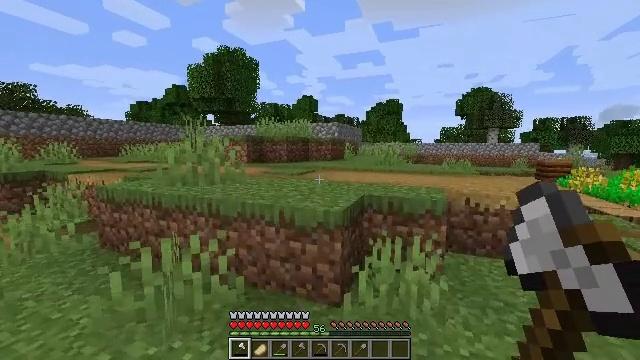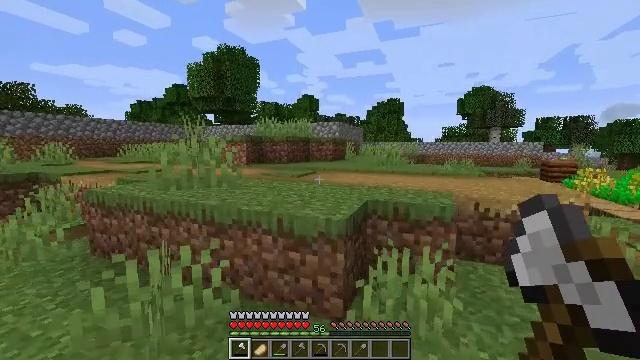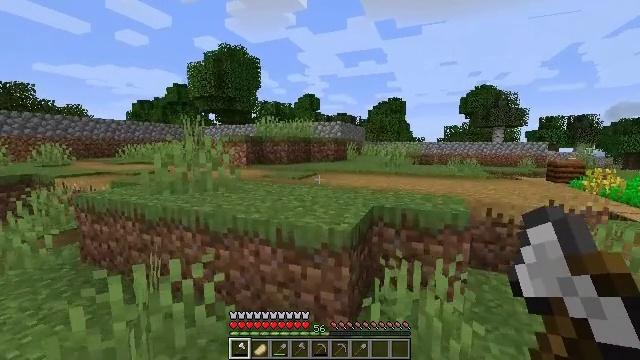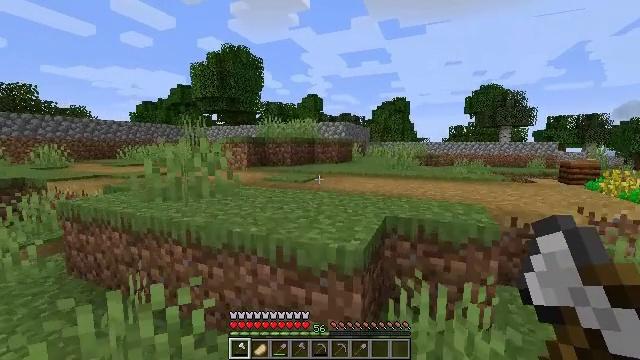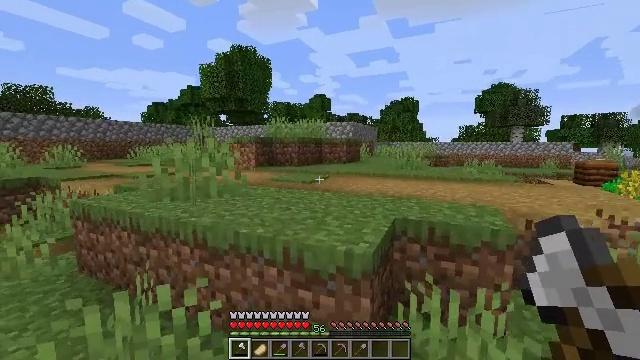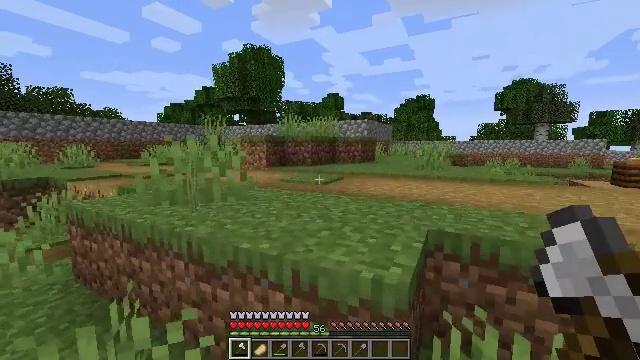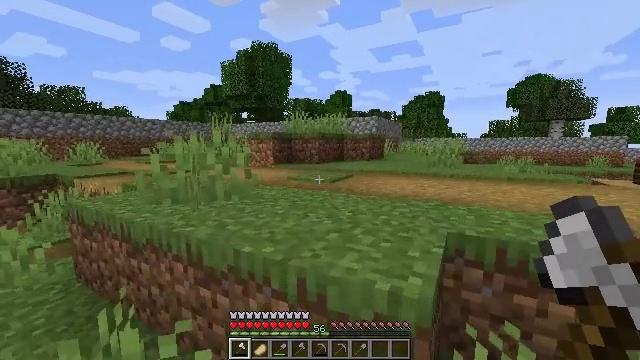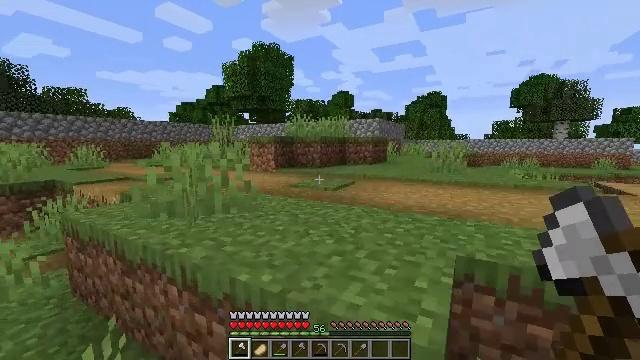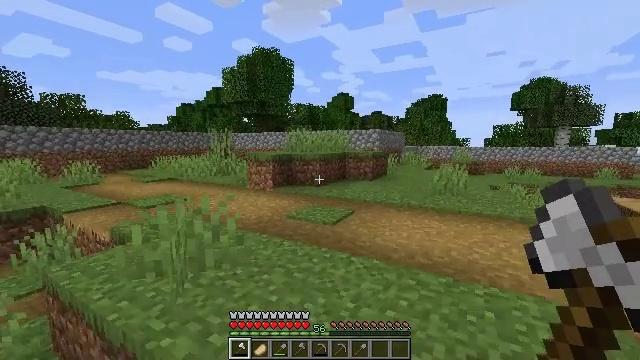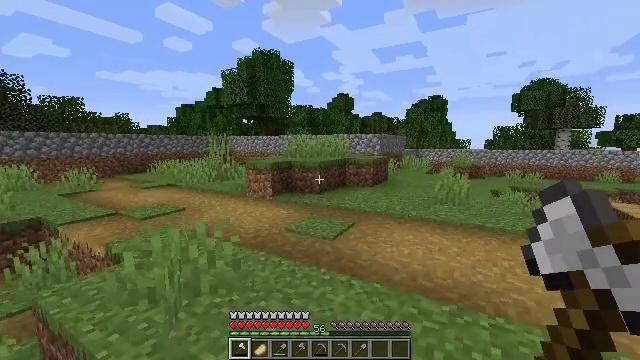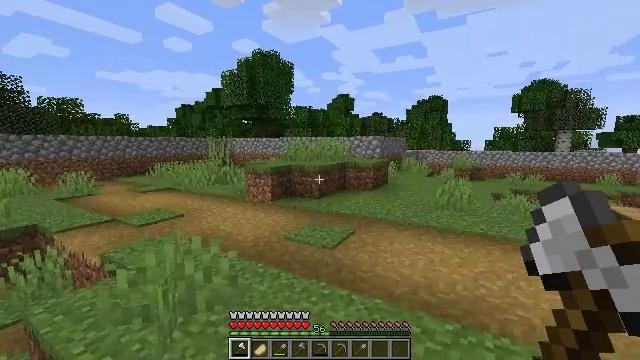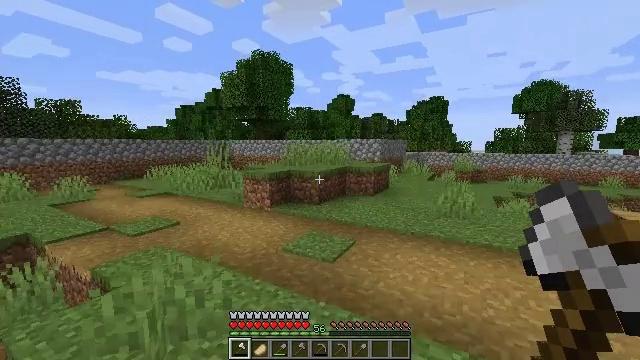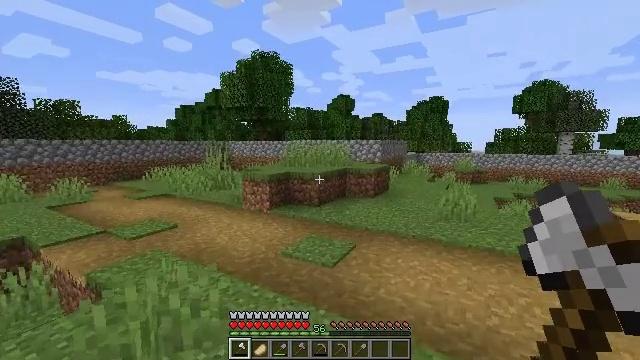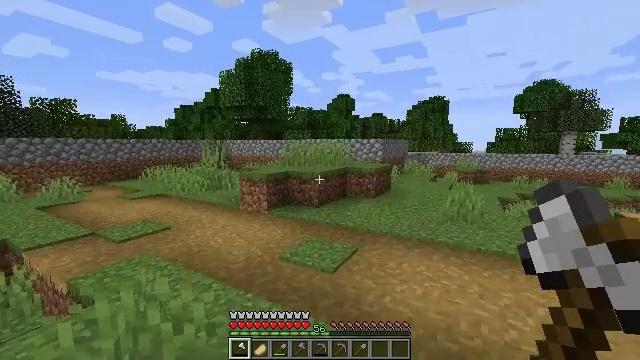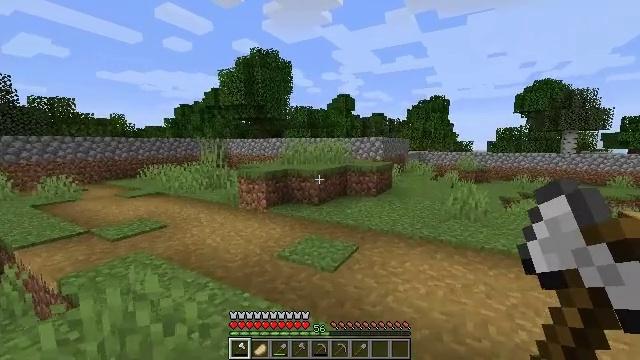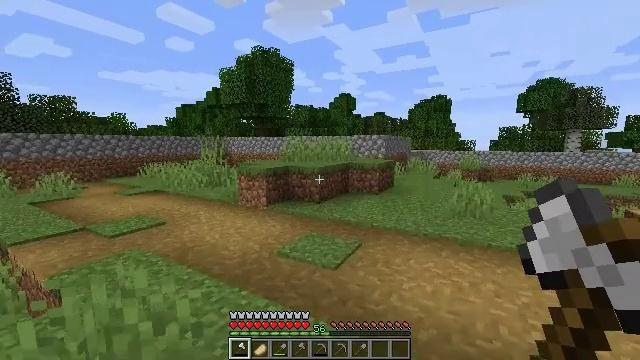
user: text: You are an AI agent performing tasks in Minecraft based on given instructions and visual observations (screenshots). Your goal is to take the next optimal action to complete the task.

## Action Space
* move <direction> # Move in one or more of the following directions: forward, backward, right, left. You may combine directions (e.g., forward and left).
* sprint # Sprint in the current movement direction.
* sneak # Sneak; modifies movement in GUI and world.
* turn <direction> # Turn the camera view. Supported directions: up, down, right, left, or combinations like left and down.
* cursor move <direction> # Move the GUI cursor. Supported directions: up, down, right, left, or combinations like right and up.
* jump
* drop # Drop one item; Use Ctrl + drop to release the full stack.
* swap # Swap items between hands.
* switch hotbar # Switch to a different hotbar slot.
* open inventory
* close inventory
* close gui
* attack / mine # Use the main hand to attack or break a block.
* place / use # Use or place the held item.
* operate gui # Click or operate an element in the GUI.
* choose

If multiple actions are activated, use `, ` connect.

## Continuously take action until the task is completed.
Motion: motion action
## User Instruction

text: Gather clay blocks.
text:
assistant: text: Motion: move forward
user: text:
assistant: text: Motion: move forward
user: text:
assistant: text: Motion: move forward
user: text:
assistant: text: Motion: move forward, turn left
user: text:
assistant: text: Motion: move forward, turn left
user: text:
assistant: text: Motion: move forward, turn left
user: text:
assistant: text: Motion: move forward, jump
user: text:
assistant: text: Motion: move forward, jump
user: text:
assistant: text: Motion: move forward, jump
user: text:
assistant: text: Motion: move forward, jump
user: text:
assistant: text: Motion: move forward
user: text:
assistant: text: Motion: move forward
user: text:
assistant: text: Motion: move forward
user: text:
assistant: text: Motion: move forward
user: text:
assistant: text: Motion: move forward
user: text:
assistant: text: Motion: move forward
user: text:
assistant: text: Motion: move forward, turn left
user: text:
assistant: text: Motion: move forward
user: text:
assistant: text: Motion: move forward
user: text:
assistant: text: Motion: move forward
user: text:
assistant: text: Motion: move forward
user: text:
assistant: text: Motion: move forward
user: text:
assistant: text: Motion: move forward
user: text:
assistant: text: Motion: move forward
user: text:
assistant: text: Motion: move forward
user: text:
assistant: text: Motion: move forward
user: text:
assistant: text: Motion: move forward
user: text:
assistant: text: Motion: move forward
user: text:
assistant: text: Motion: move forward
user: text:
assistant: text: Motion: move forward, jump